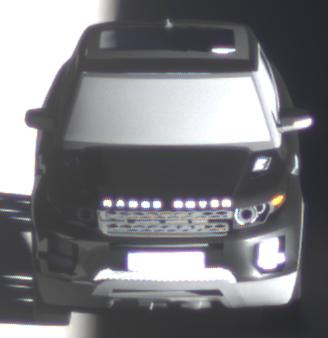
Make: Land Rover
Model: Range Rover Evoque 2.0 Si4
Detailed model: Range Rover Evoque (I)
Model produced from: 2011/08
Model produced until: 2013/11
Doors: 5
Color: black
Road condition: dry road
Daytime: sunrise or sunset
Contrast: high contrast